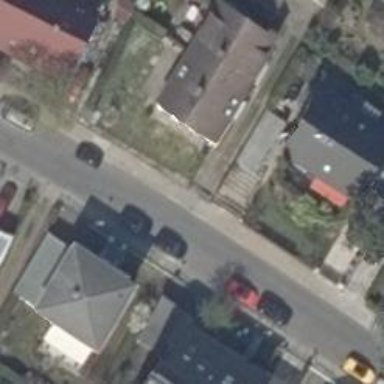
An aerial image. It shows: Residential road with asphalt surface. Both sides have sidewalks.